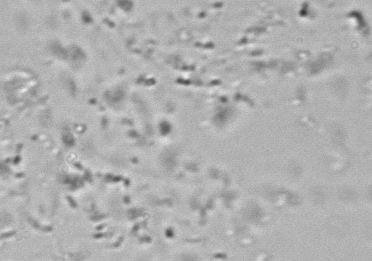
Label: Phaeocystis_debris